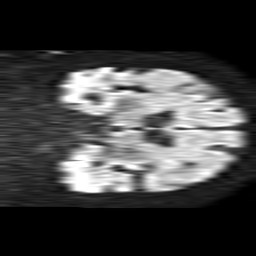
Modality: TRACE
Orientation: coronal
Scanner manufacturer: philips
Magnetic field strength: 1.5 T
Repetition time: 4.6 s
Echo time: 0.08517 s